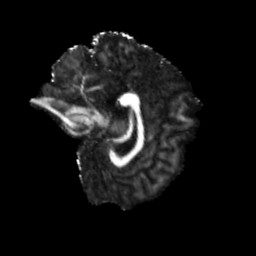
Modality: FA
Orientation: sagittal
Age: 35
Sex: female
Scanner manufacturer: siemens
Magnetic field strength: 3 T
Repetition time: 3.23 s
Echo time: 0.0892 s